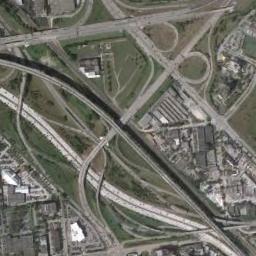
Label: overpass